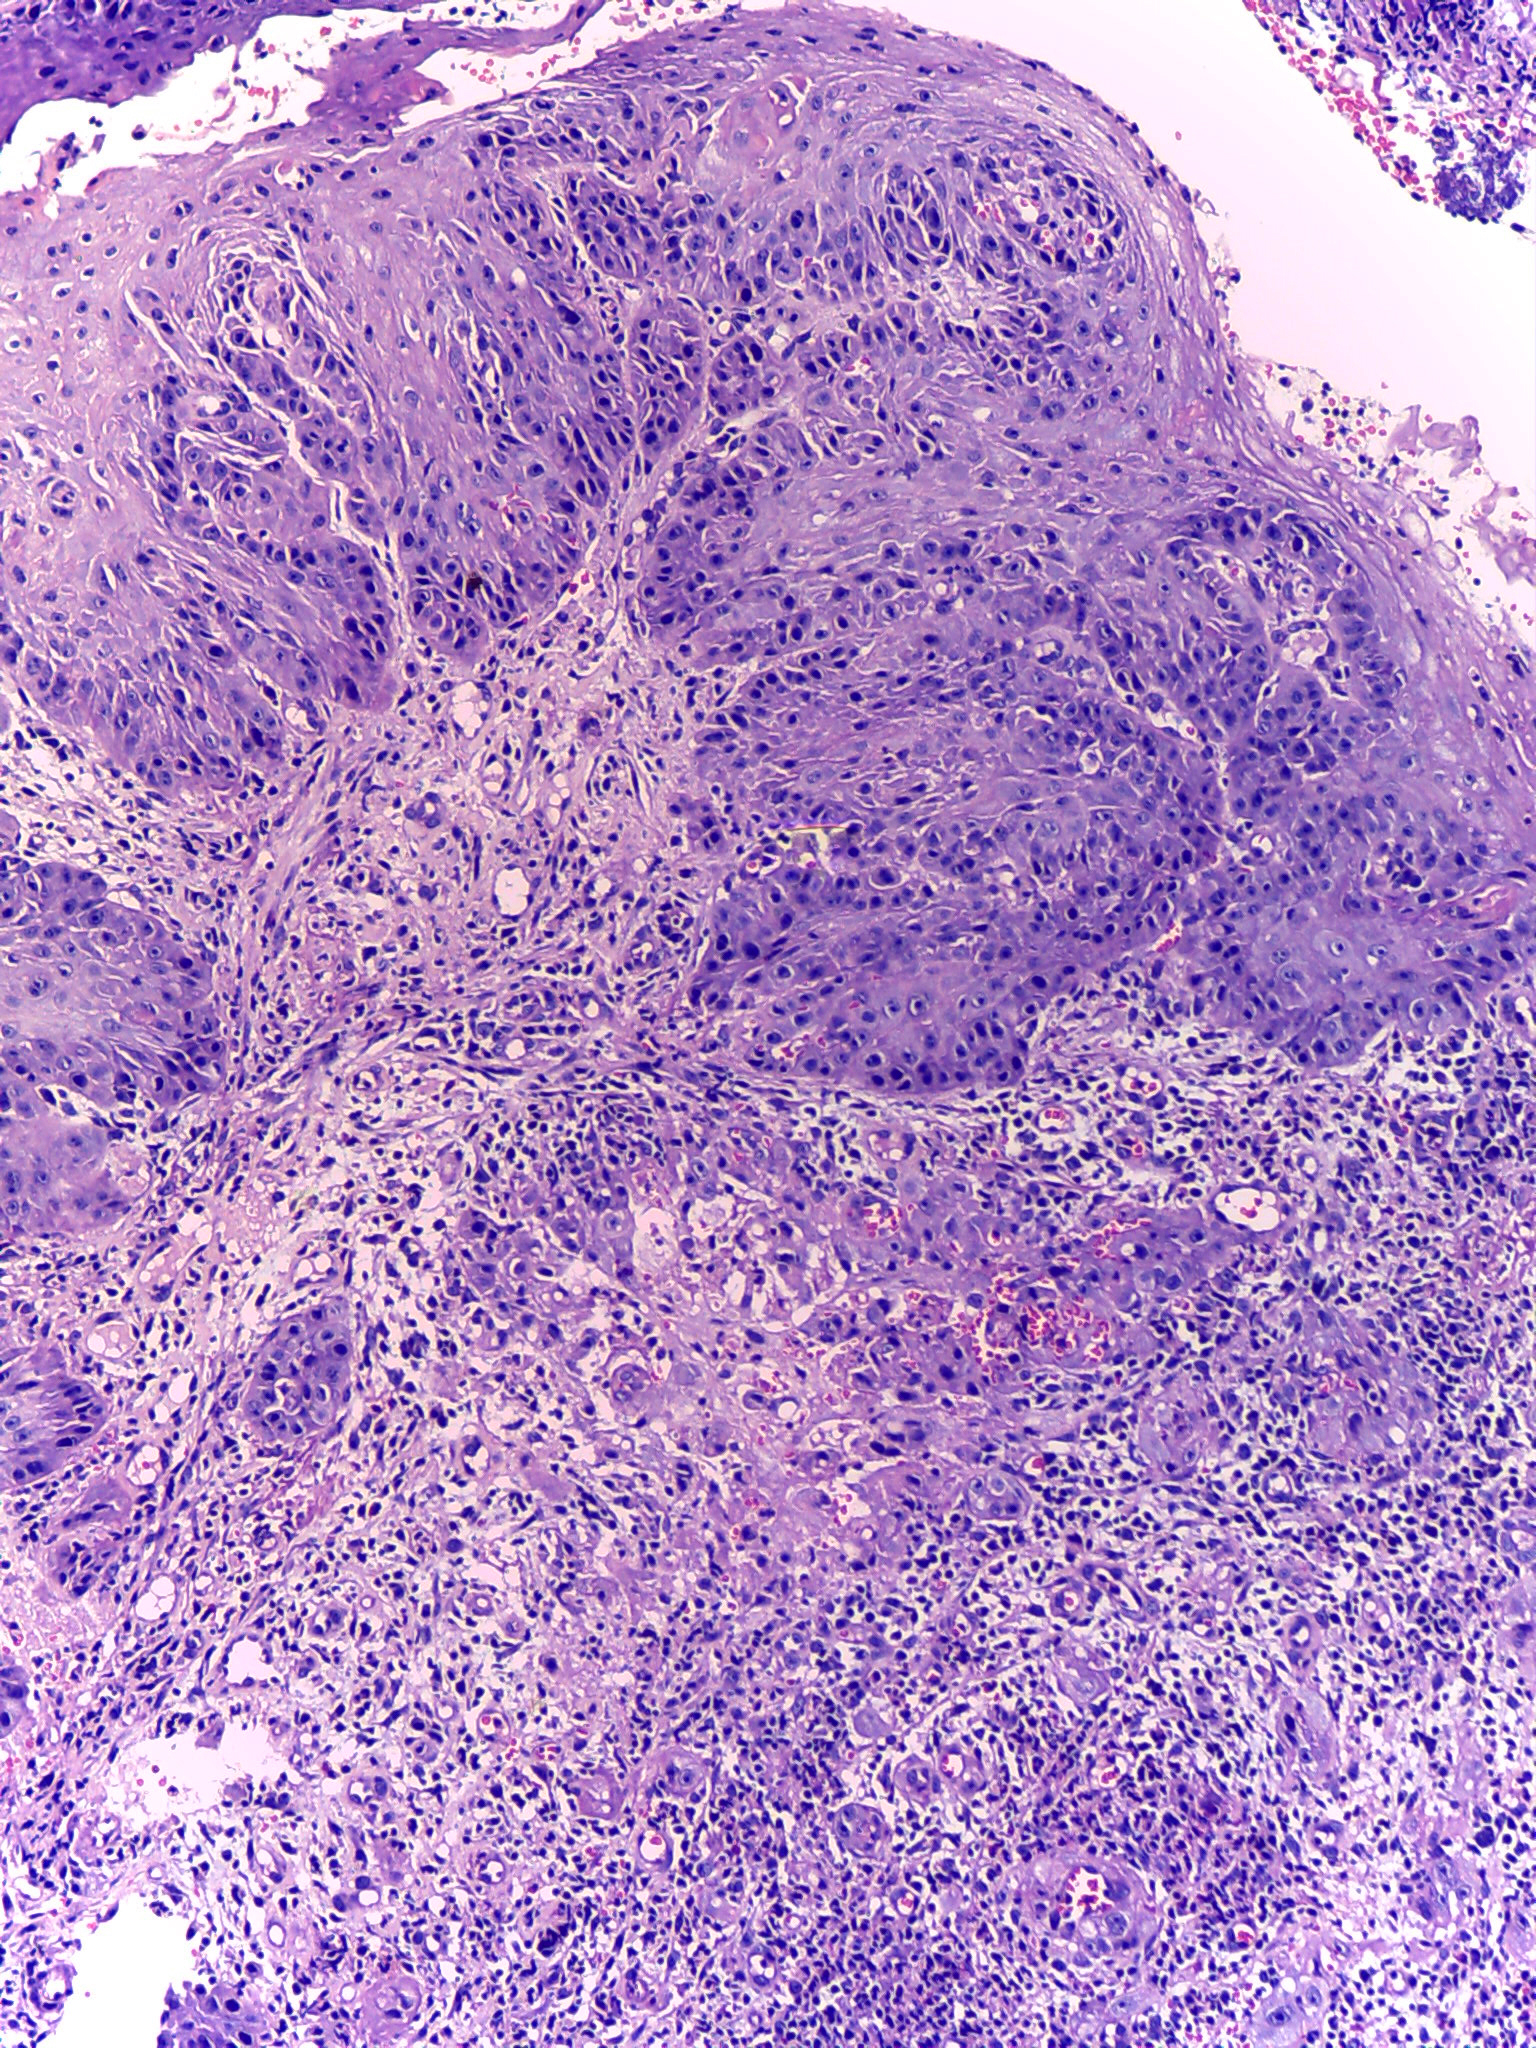
Diagnosis: OSCC